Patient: sex M, age 44
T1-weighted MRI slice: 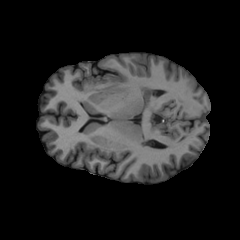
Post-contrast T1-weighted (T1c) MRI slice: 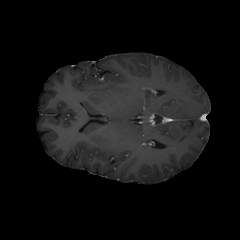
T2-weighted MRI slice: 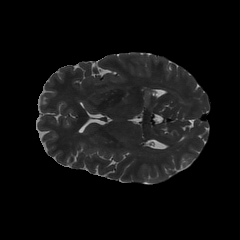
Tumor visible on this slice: yes
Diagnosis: Glioblastoma, IDH-wildtype
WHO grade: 4